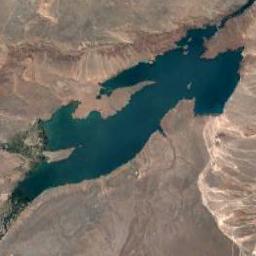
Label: lake